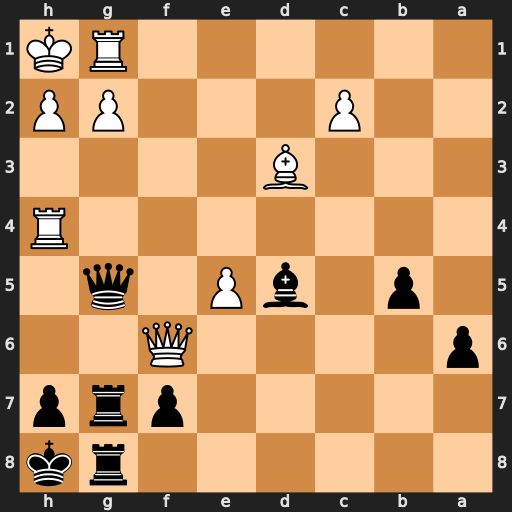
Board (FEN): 6rk/5prp/p4Q2/1p1bP1q1/7R/3B4/2P3PP/6RK
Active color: b
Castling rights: -
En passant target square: -
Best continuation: Bxg2+ Rxg2 Qxg2#